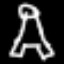
Label: The Eiffel Tower